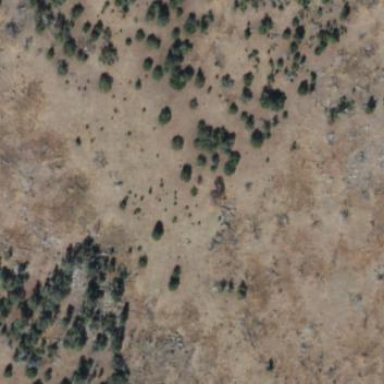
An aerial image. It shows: Area covered in scrub vegetation.